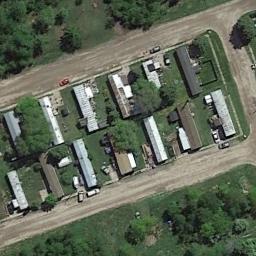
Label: mobile_home_park